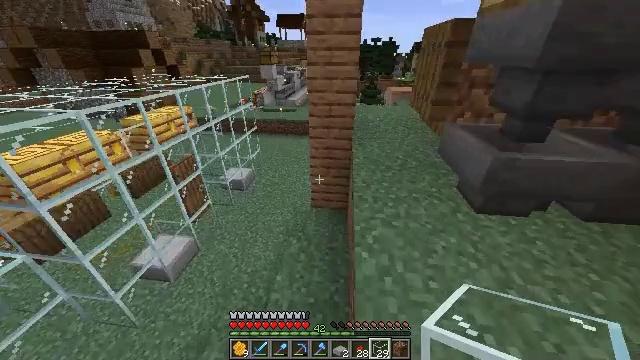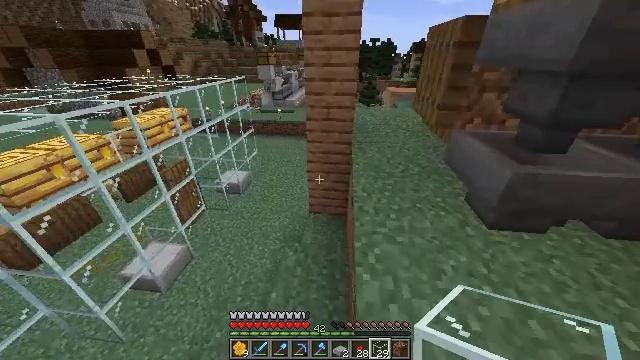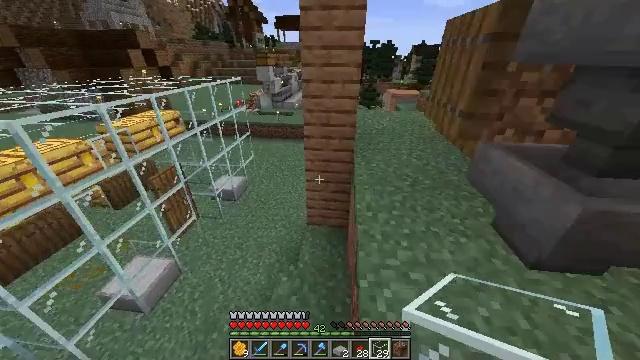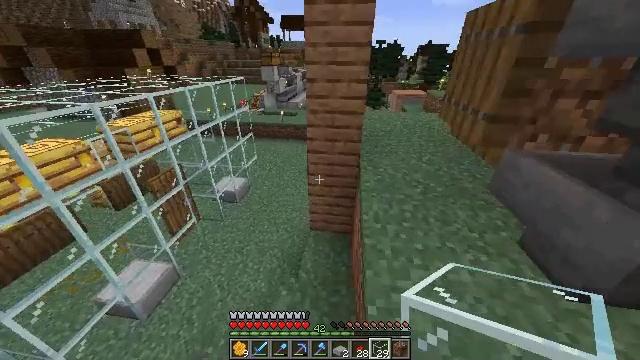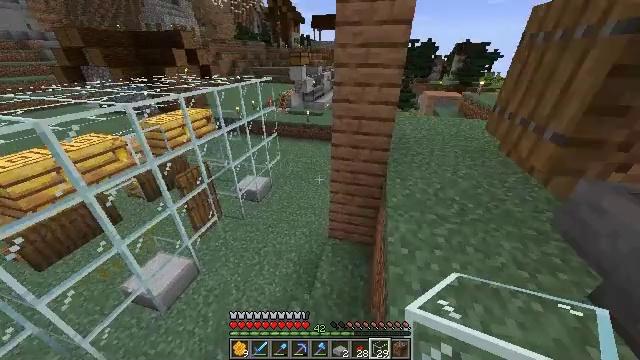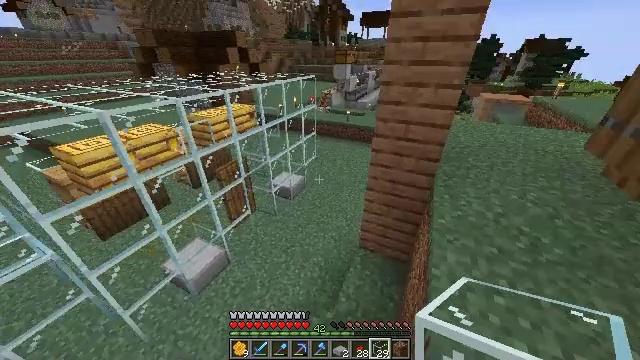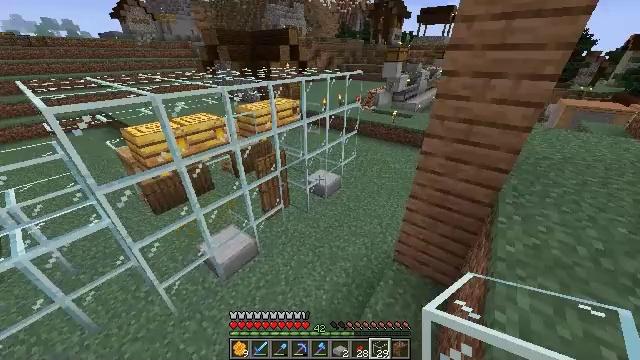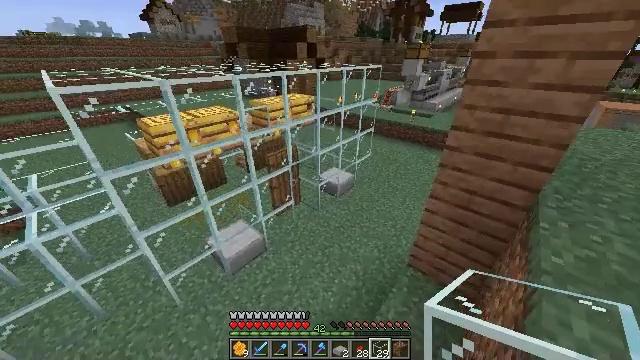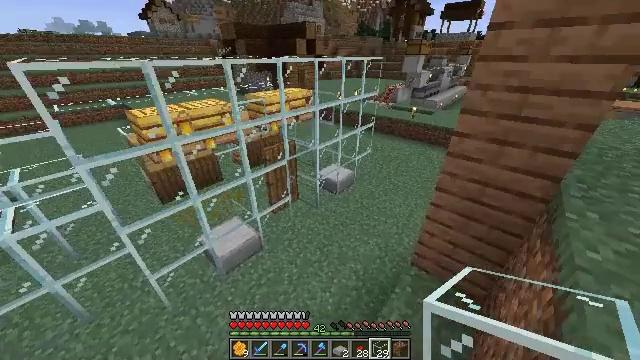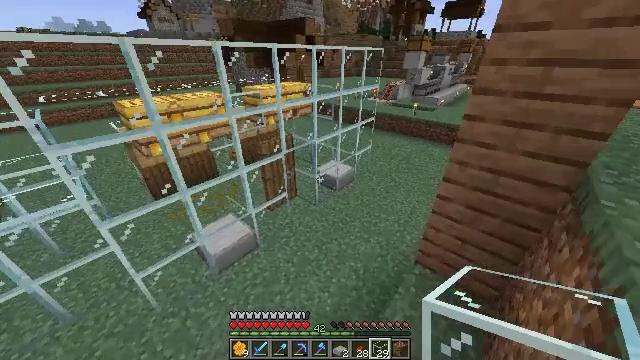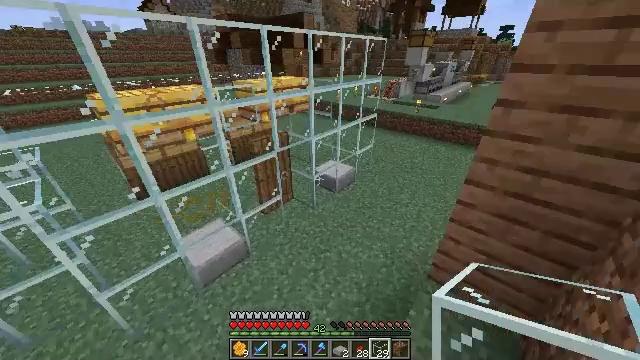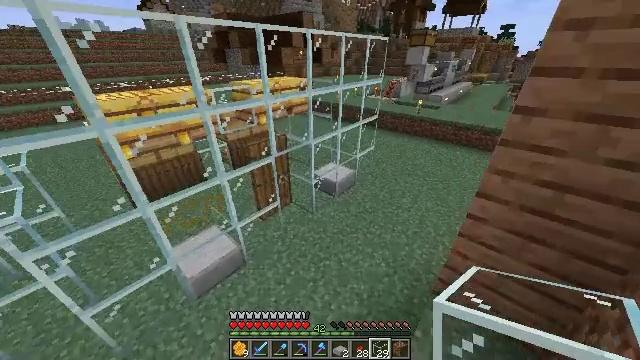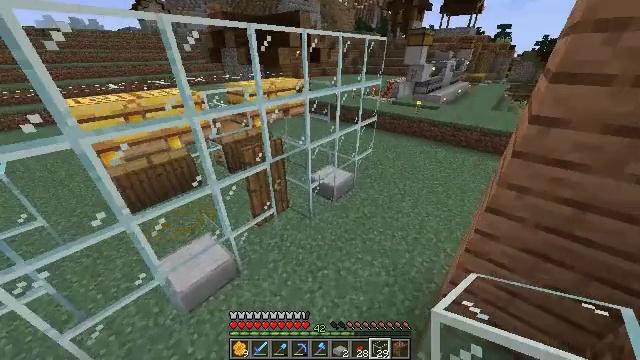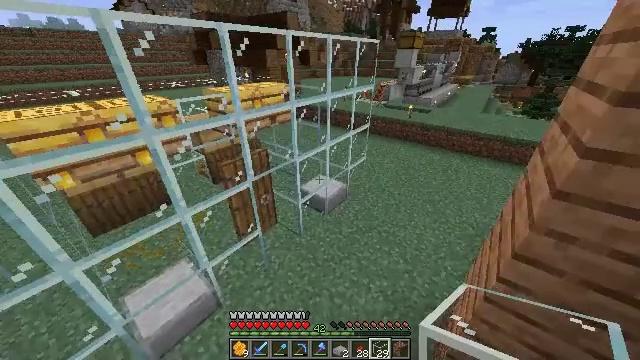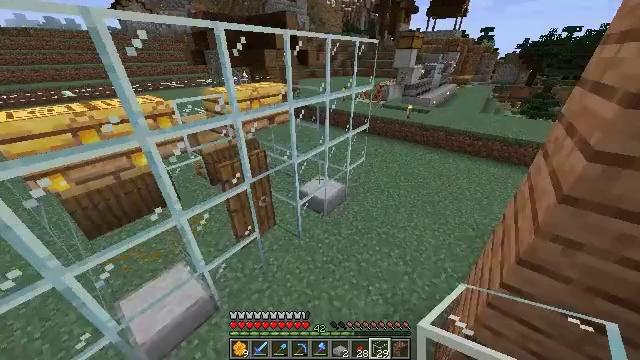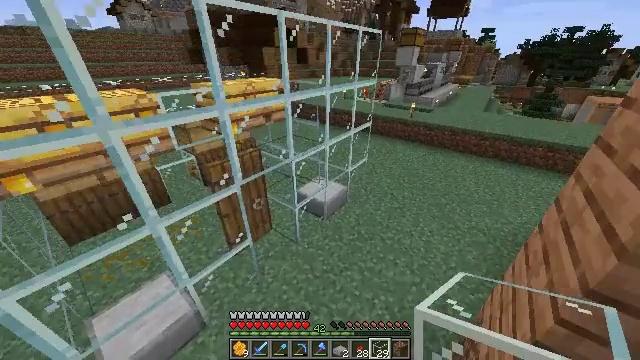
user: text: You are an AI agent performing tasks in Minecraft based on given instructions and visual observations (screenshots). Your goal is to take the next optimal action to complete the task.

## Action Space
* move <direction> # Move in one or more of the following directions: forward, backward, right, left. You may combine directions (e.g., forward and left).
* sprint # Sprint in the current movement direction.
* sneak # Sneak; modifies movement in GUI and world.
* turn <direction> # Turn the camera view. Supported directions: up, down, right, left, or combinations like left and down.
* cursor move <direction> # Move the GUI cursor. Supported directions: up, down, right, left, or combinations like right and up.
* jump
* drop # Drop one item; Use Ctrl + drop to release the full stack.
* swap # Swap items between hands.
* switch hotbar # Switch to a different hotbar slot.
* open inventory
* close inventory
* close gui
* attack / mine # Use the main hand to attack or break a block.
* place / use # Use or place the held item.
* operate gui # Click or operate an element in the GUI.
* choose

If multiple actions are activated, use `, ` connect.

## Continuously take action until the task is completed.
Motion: motion action
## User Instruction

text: Craft the campfire on the crafting table.
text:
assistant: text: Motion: move forward, sprint
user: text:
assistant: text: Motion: move forward, sprint
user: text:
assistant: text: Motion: move forward, turn left
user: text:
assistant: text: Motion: move forward, turn left
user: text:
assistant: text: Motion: move forward, sprint, turn left
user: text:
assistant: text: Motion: move forward, sprint, turn left
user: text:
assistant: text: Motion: move forward, sprint, turn left
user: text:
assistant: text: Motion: move forward
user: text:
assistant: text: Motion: move forward
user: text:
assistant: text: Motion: move forward
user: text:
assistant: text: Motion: move forward, sprint
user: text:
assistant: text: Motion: move forward, sprint
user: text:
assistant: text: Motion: move forward, sprint, turn right
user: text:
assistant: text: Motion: move forward
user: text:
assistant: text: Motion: move forward
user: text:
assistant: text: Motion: move forward, turn right
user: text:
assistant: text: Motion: move forward, sprint, turn right
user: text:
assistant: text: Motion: move forward, sprint, turn right
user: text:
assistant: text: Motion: move forward, sprint, turn right and up
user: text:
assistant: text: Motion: move forward, turn right and up
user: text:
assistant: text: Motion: move forward, turn right and up
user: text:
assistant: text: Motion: move forward, sprint, turn right and up
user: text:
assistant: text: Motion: move forward, sprint, turn right and up
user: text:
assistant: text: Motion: move forward, sprint, turn right and up
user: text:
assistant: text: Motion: move forward, sprint, turn right
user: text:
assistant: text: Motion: move forward, sprint, turn right
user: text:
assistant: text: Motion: move forward
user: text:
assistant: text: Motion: move forward
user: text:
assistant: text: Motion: move forward
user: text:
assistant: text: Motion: move forward